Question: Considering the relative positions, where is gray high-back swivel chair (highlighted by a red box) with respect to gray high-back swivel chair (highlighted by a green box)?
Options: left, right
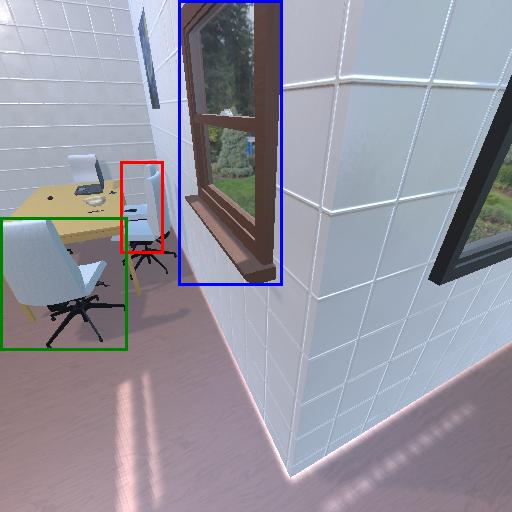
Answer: left